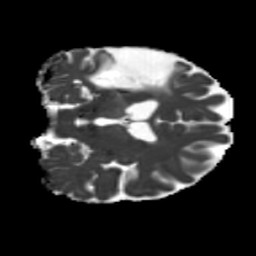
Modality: MD
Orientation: coronal
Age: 66
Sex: male
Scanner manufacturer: siemens
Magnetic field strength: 3 T
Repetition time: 5.25 s
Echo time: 0.08 s